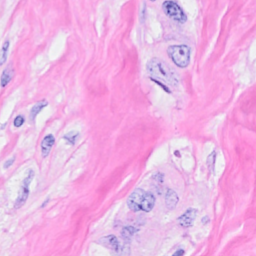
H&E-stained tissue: Breast